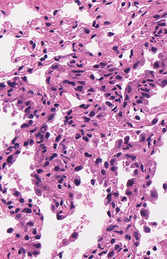
Tumor epithelial tissue: yes
Tumor-associated stroma tissue: yes
Normal tissue: no